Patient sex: F
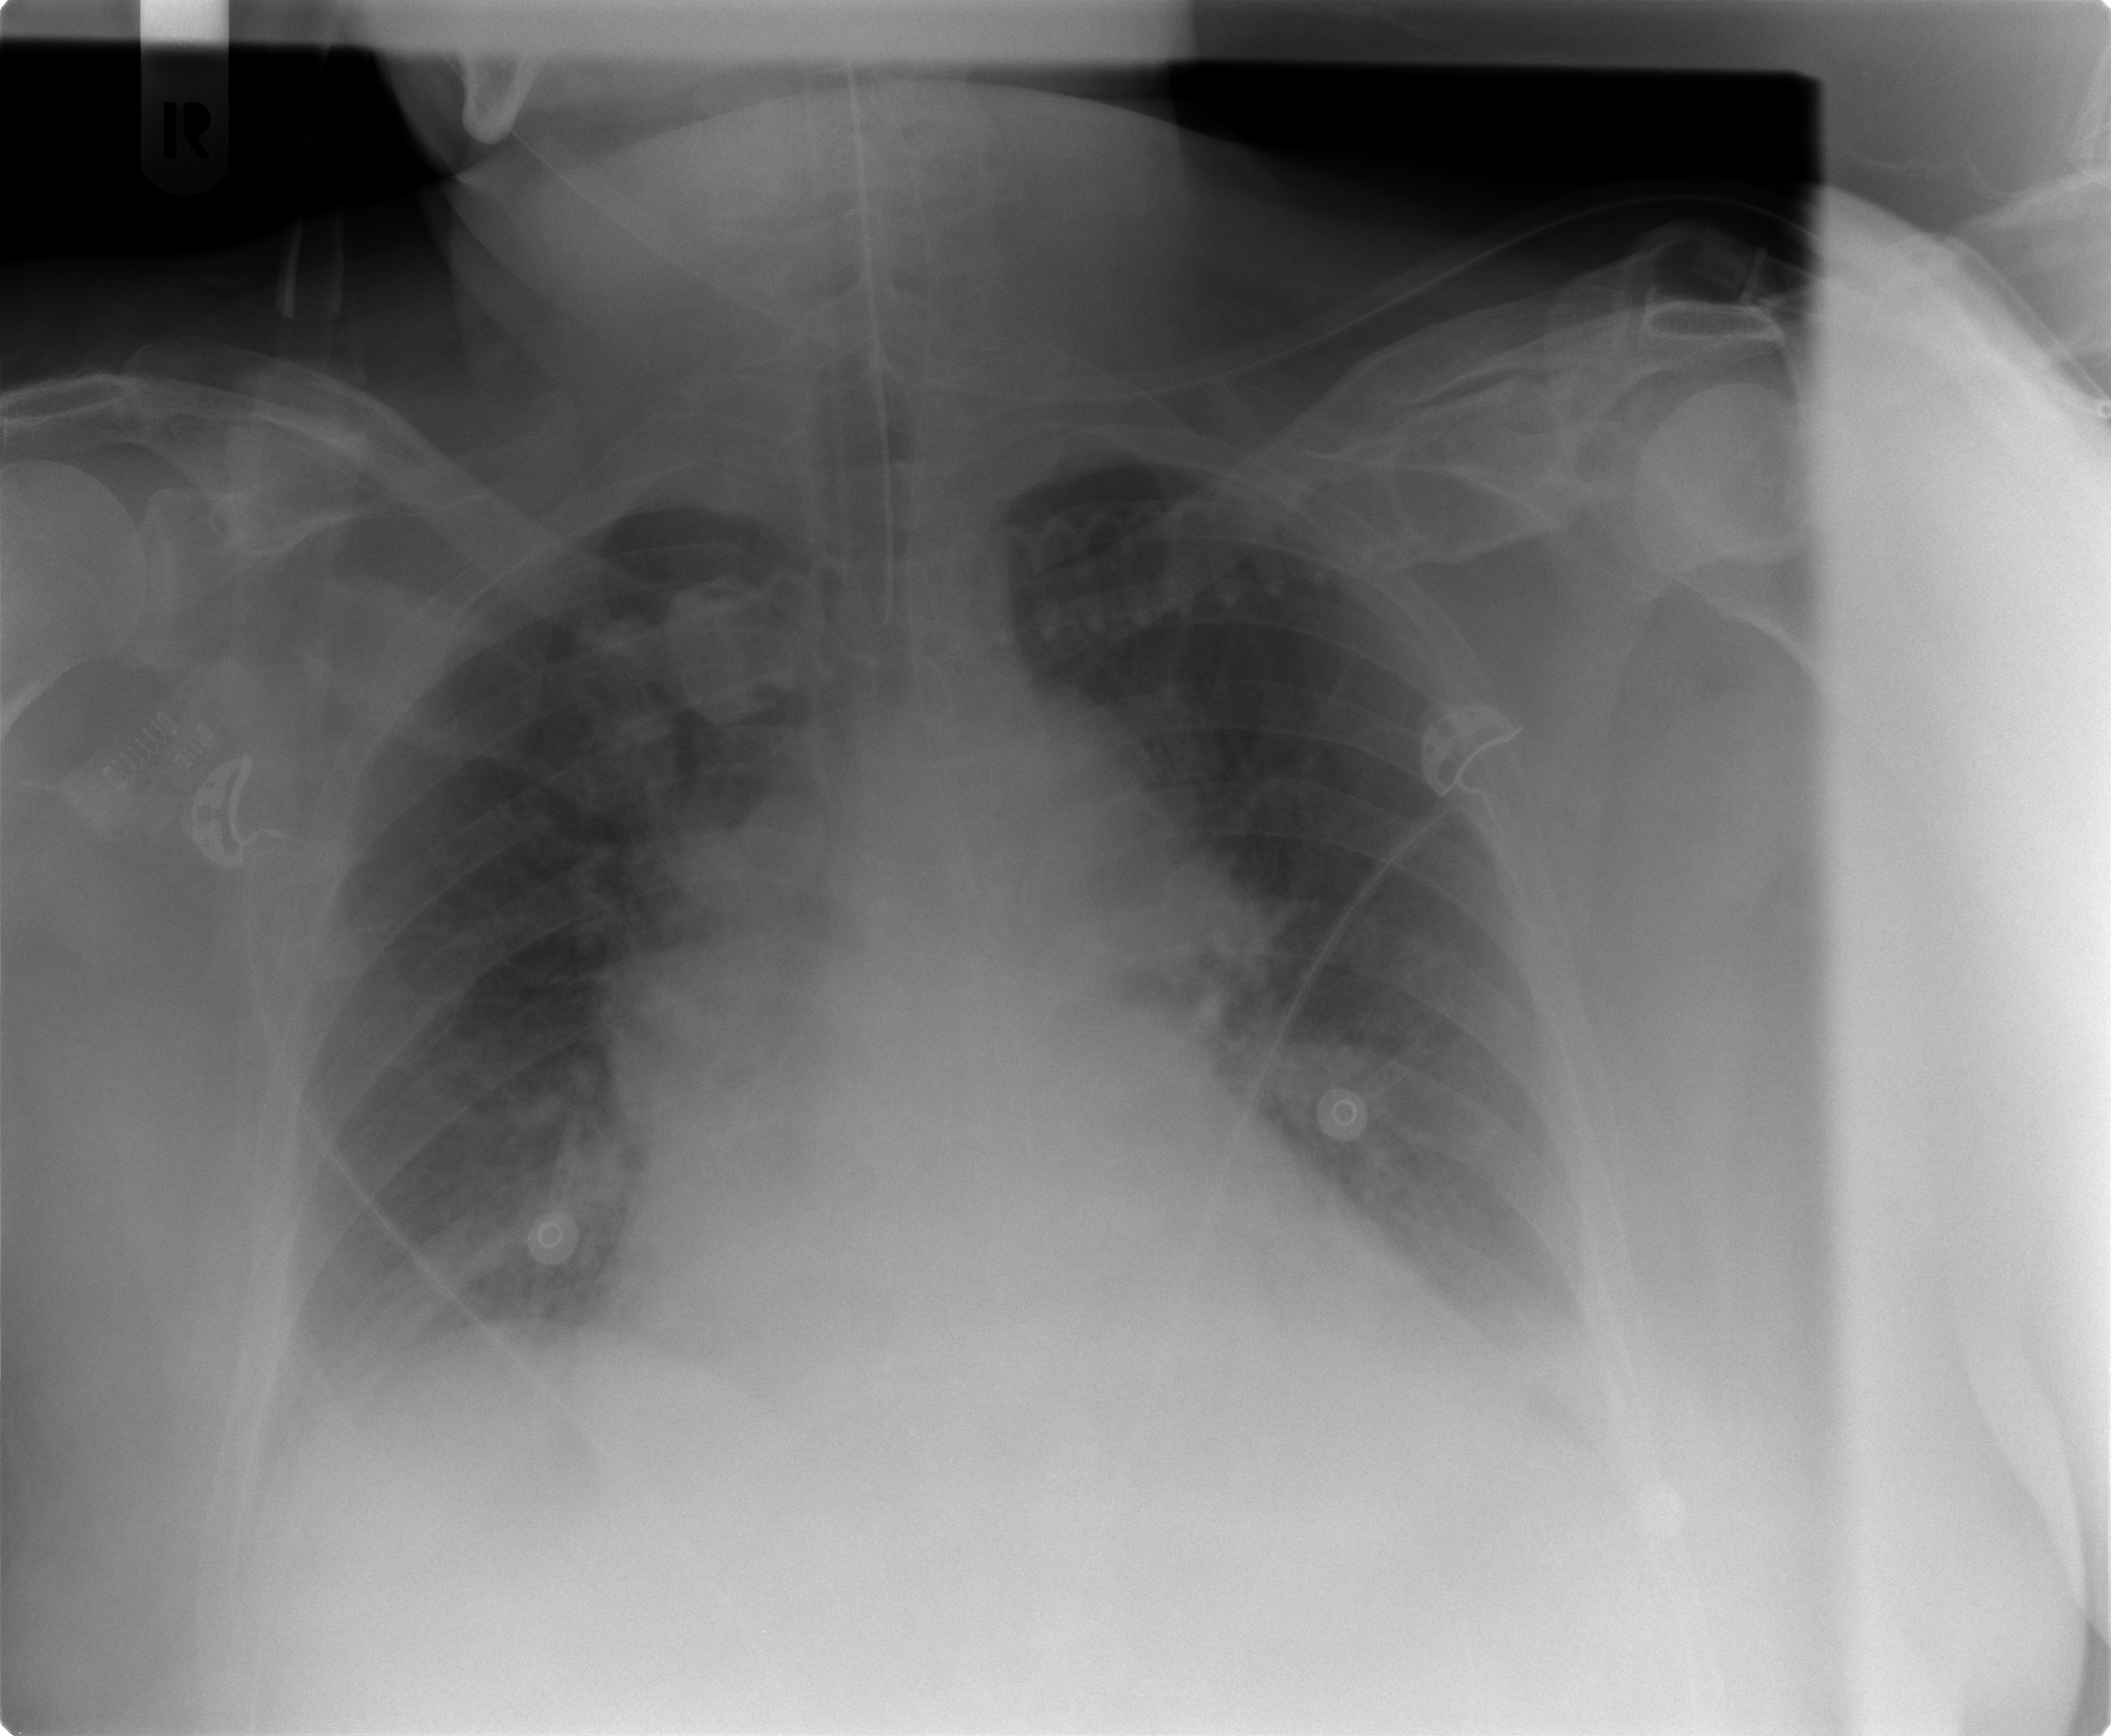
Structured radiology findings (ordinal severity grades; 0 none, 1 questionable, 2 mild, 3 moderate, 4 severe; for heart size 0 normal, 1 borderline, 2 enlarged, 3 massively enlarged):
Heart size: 2
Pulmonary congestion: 2
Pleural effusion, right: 1
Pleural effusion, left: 1
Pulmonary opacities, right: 1
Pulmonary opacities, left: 0
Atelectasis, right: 2
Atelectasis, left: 2